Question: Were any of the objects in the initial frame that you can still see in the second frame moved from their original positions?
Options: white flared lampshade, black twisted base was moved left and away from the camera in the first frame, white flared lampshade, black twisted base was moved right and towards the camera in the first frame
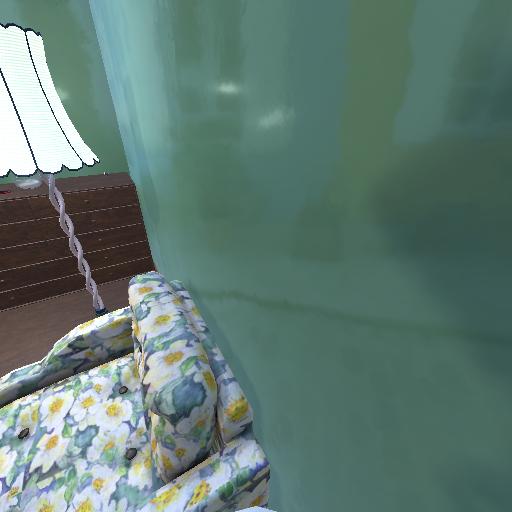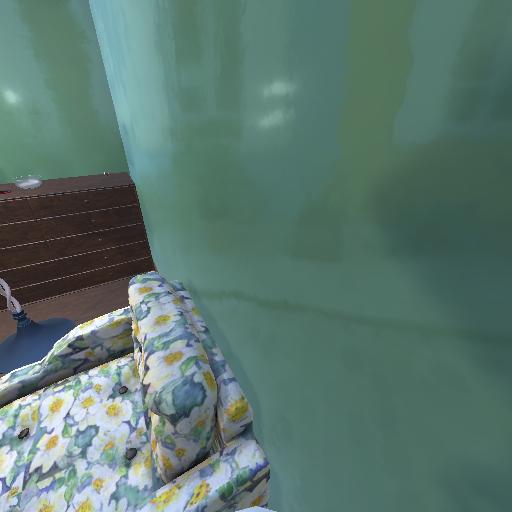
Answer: white flared lampshade, black twisted base was moved left and away from the camera in the first frame